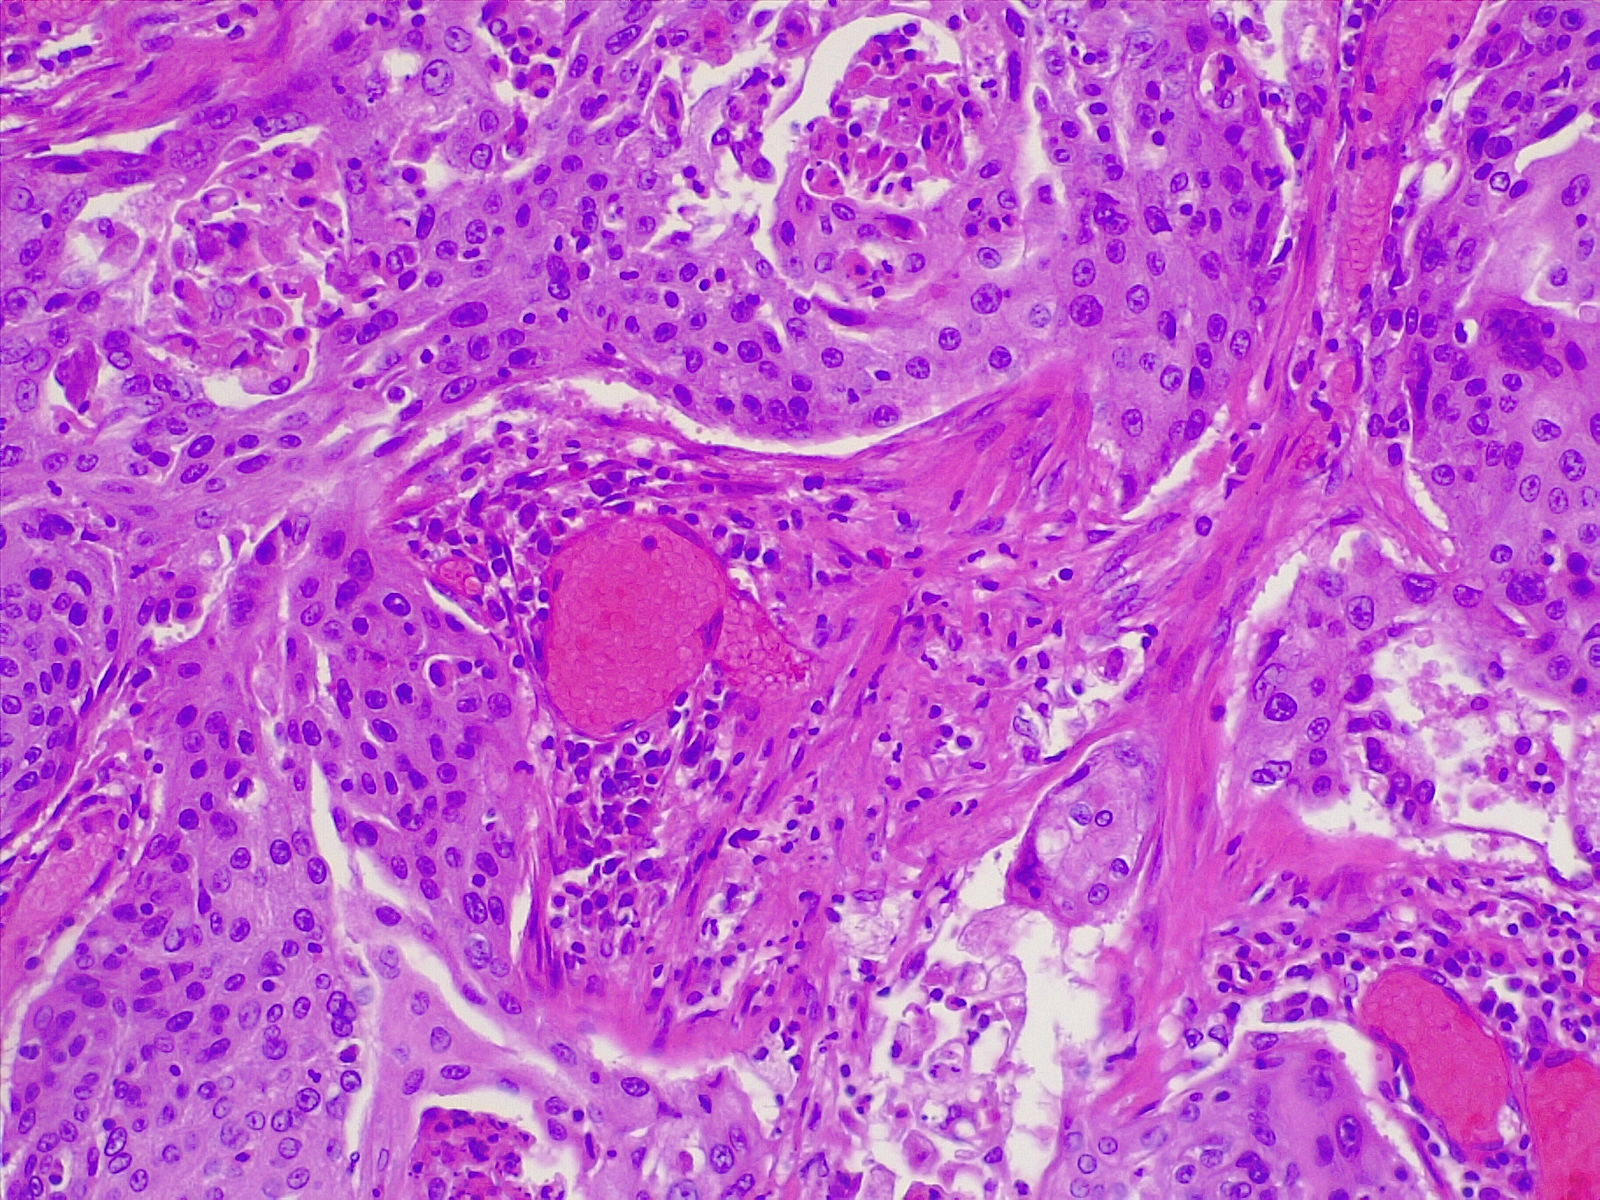
Label: lung squamous cell carcinoma, well differentiated